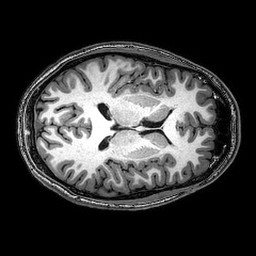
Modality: T1w
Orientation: axial
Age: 20
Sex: male
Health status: healthy
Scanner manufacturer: philips
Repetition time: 0.008148 s
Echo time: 0.00374 s